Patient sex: M
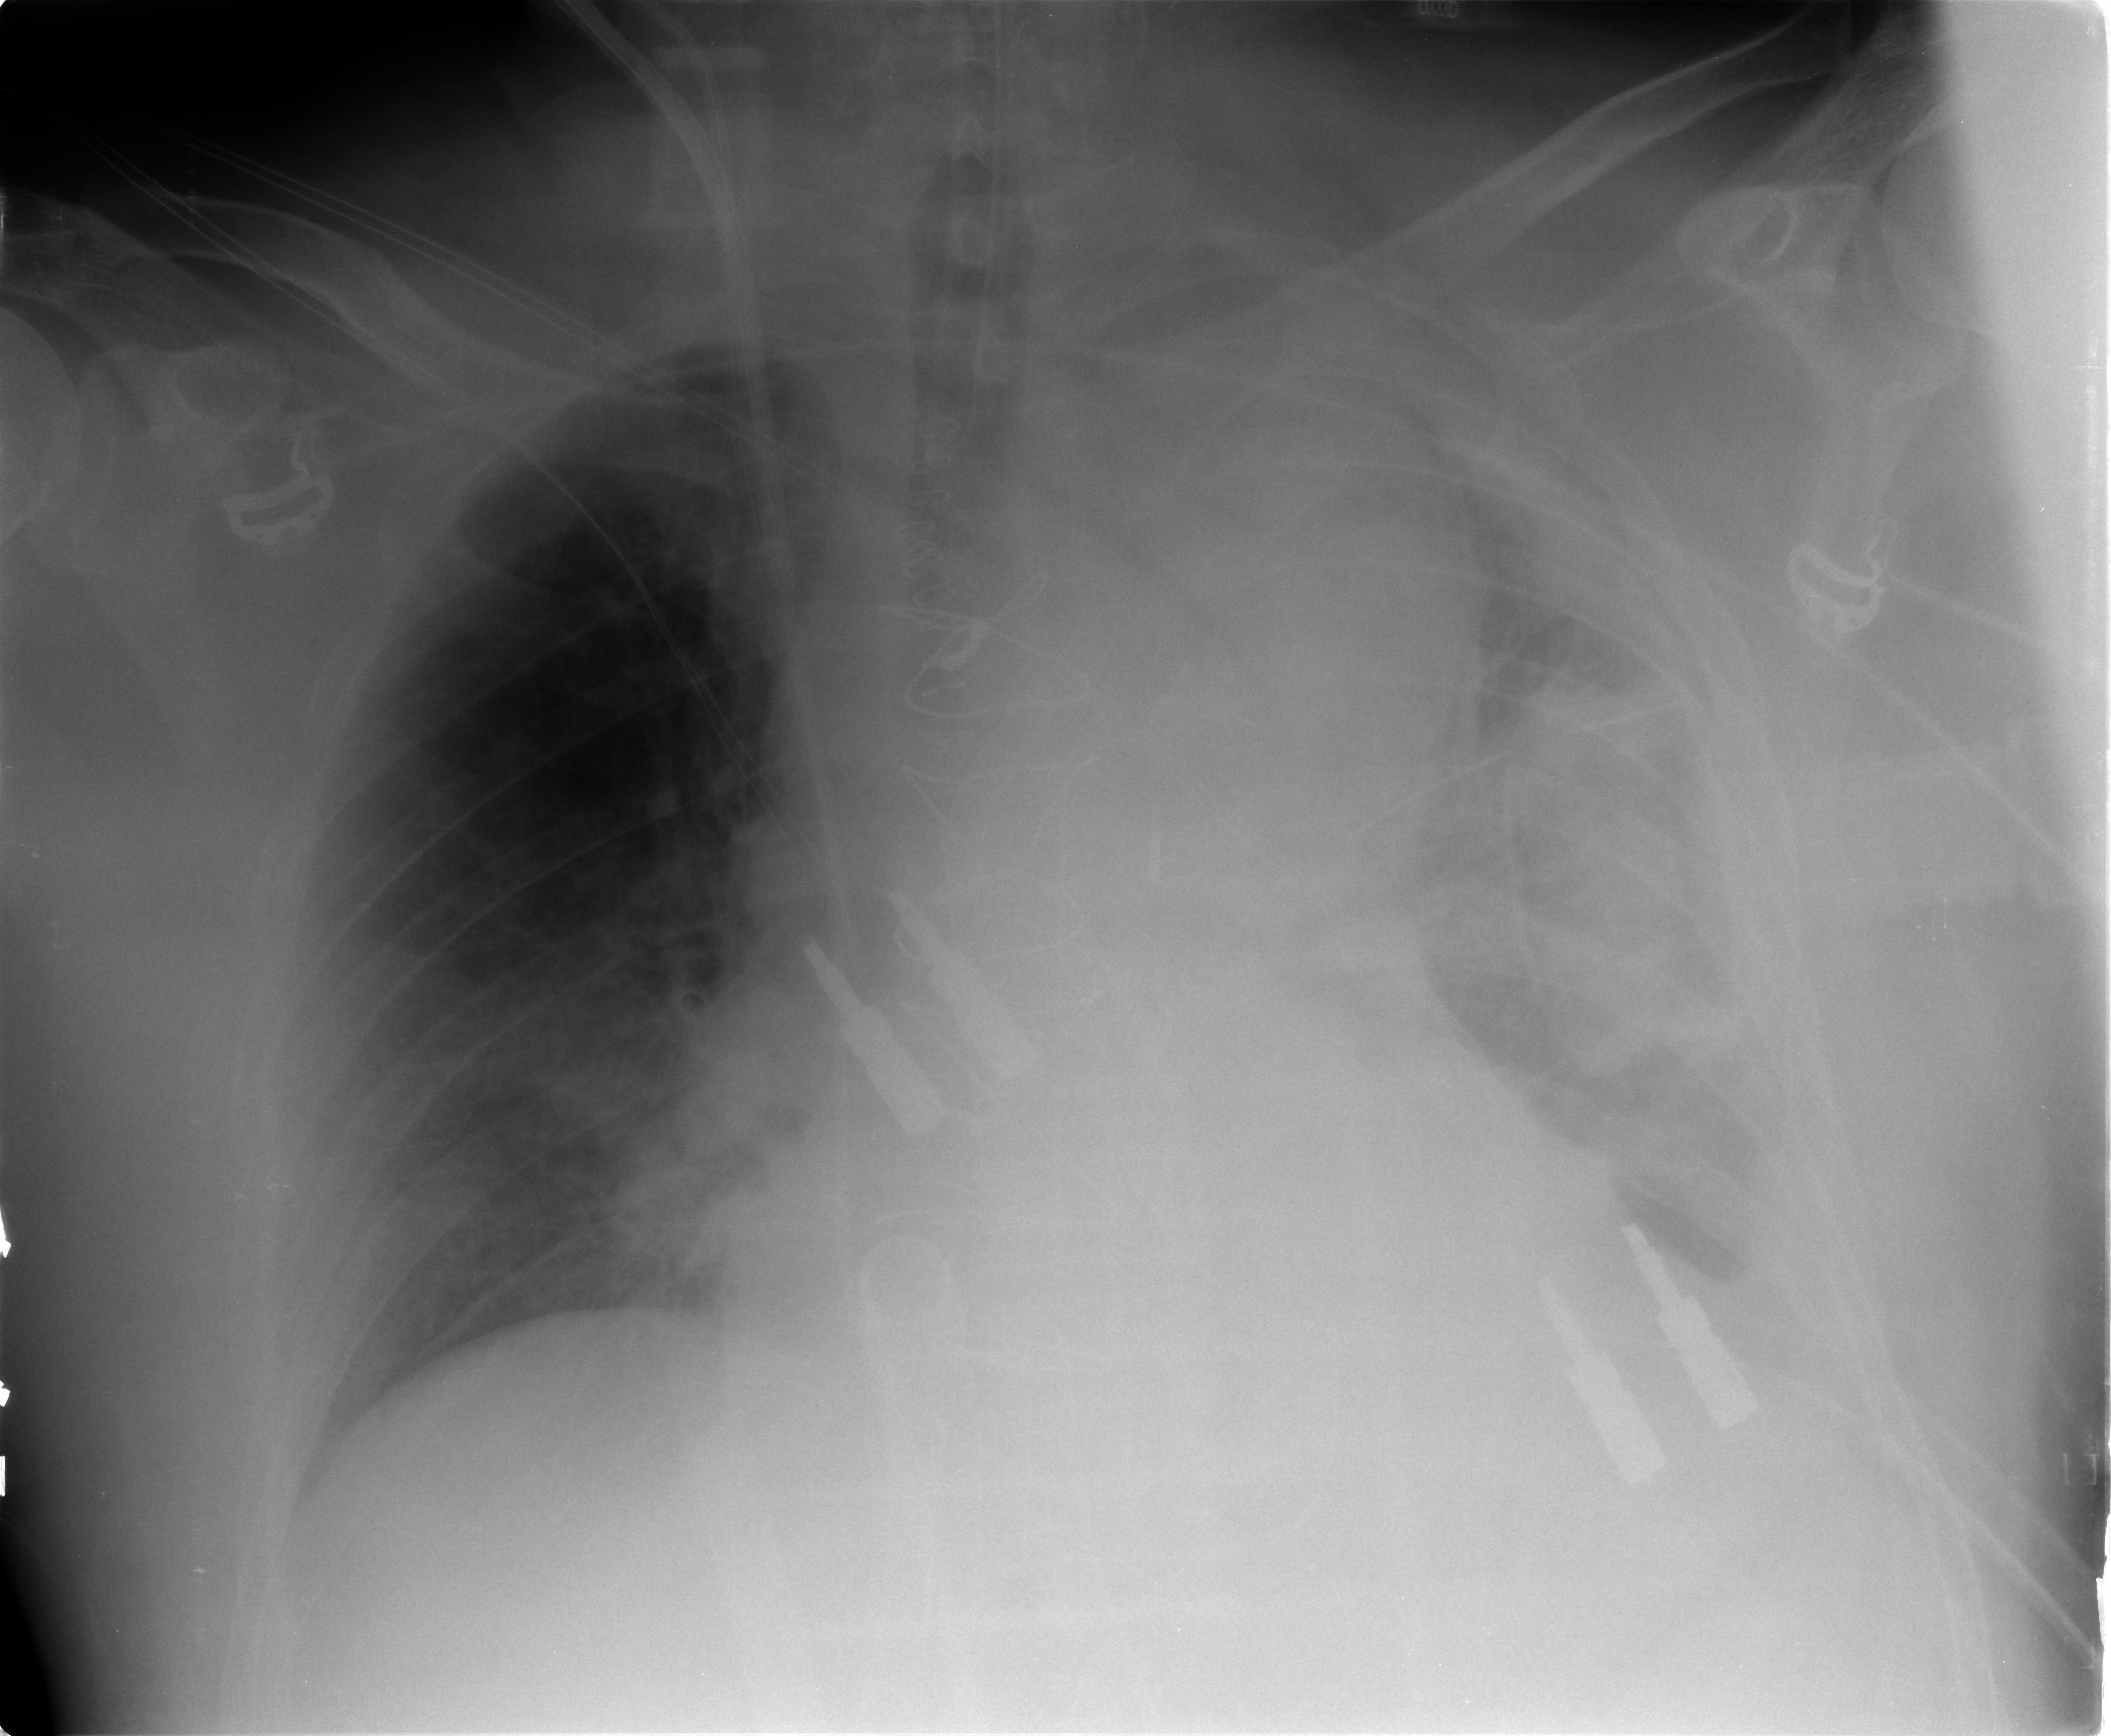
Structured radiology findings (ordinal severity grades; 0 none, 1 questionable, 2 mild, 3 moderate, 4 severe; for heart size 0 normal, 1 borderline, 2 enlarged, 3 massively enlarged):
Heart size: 0
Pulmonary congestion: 2
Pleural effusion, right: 0
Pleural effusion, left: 3
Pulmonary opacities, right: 0
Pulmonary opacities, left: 2
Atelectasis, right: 1
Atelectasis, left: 3